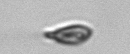
Label: Cryptophyta